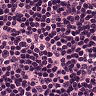
Metastatic tissue present: no